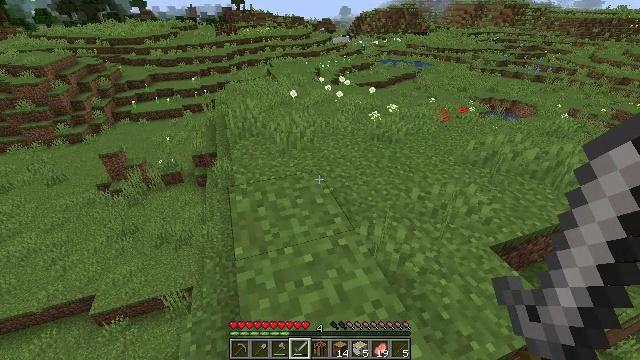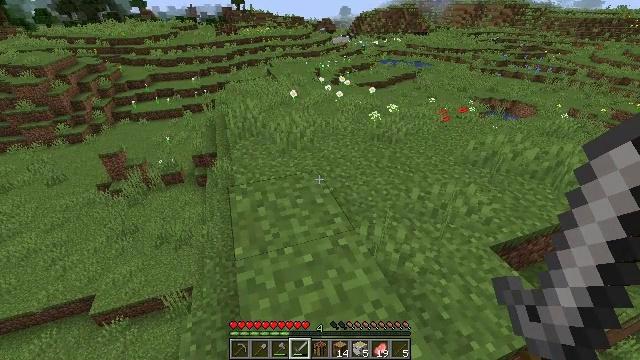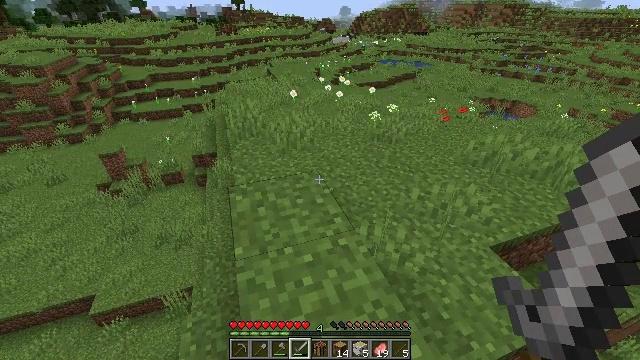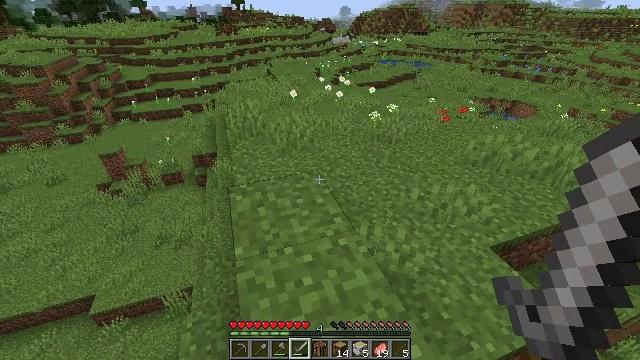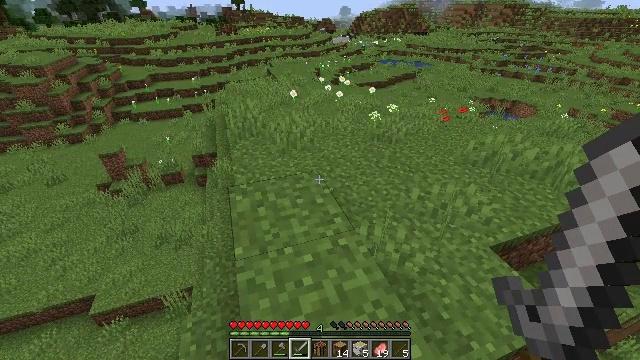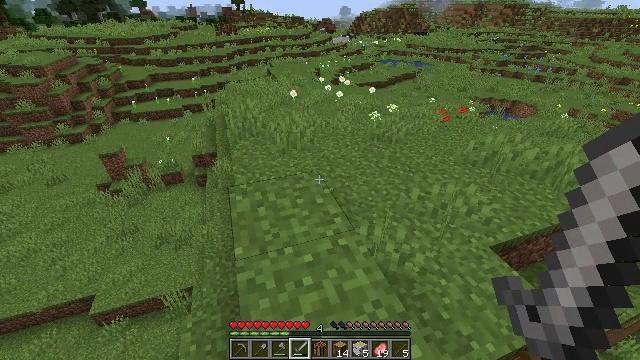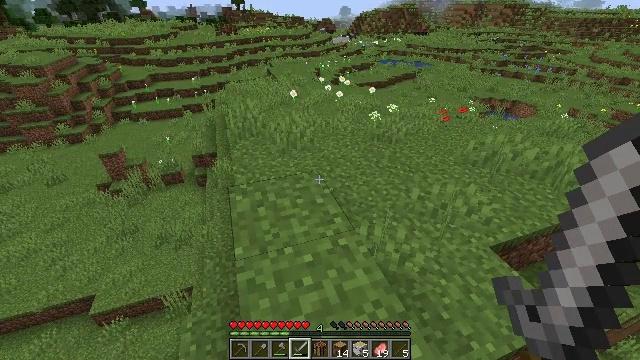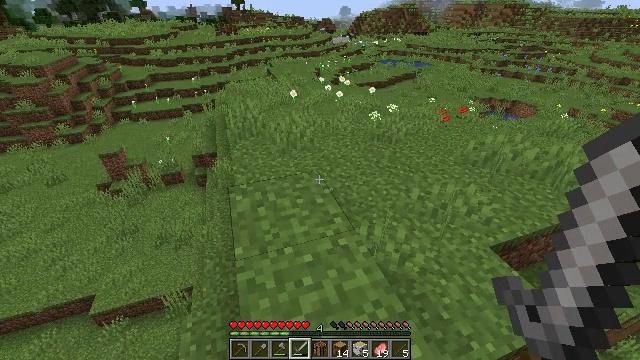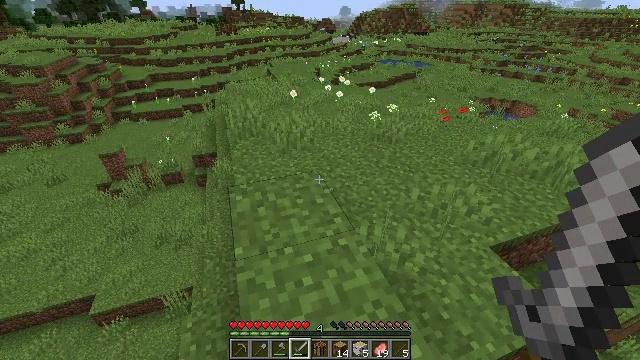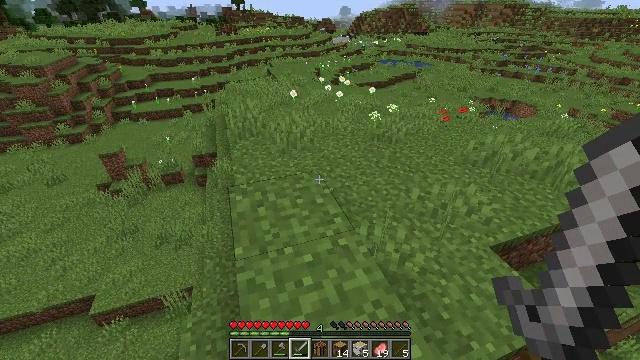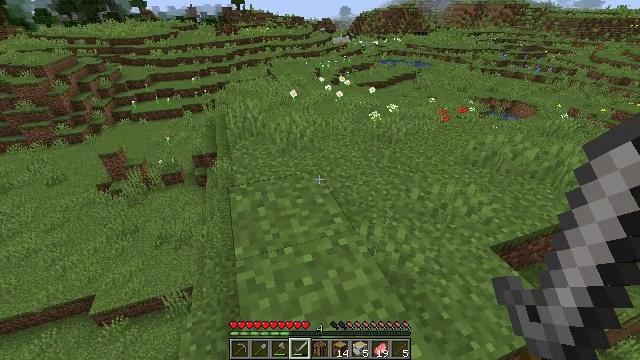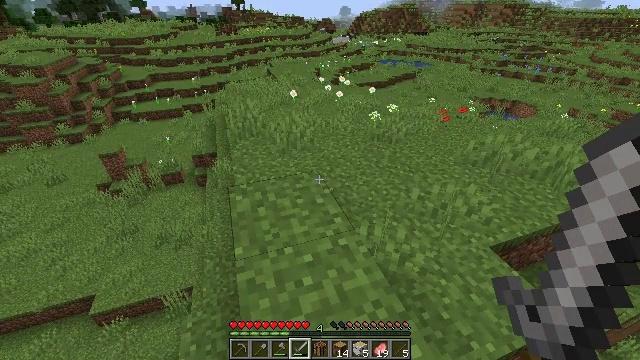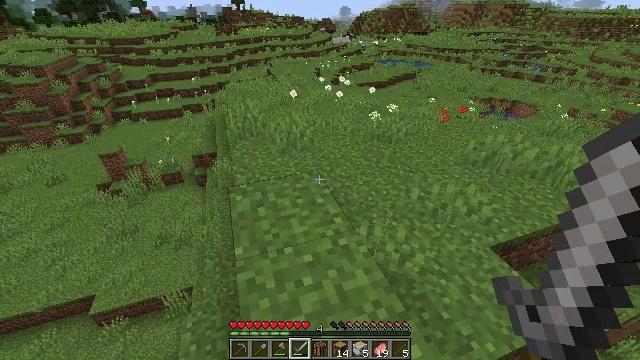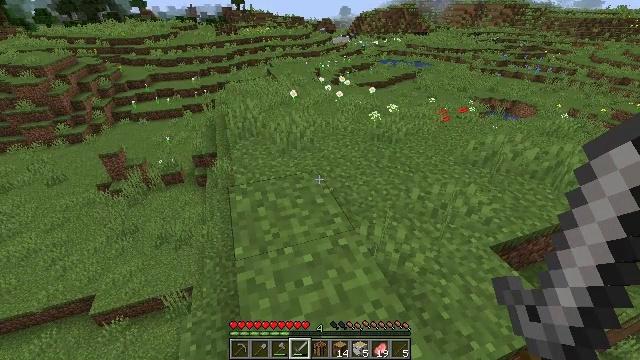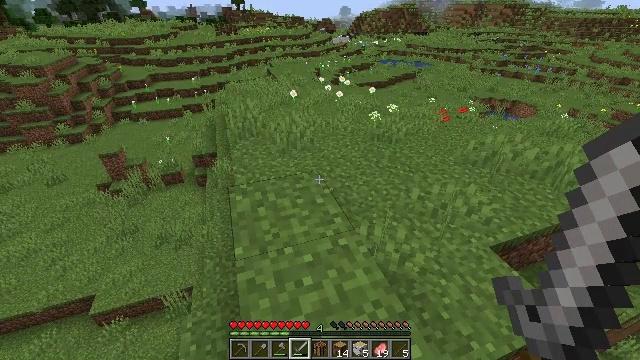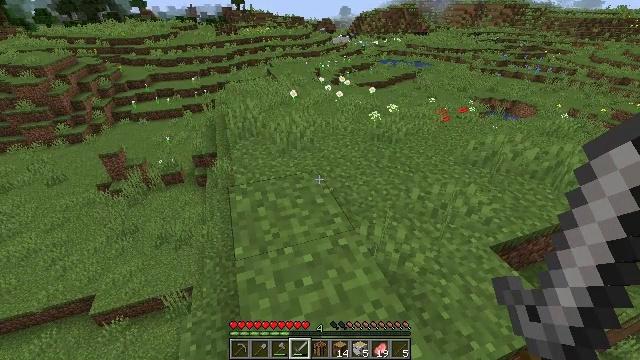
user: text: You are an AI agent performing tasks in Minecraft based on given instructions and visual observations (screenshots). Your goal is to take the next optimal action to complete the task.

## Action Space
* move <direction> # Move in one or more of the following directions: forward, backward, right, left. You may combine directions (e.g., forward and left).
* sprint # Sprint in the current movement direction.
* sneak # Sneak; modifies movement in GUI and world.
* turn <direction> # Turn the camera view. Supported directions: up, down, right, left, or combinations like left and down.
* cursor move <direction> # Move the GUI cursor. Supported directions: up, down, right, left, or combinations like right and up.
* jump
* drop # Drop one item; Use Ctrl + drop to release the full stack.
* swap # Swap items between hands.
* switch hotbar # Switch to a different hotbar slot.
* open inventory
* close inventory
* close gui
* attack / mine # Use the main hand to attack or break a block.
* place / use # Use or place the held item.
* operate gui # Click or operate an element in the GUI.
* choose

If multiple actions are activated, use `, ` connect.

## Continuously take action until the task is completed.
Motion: motion action
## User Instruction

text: Kill mobs.
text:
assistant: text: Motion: no_op
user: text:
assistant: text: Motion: no_op
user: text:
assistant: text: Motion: no_op
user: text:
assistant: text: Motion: no_op
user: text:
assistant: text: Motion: no_op
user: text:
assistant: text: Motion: no_op
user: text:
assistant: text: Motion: no_op
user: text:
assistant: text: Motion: no_op
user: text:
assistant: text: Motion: no_op
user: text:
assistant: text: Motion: no_op
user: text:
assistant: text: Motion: no_op
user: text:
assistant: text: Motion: no_op
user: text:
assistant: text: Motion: no_op
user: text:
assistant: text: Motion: no_op
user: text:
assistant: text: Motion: no_op
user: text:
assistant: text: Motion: no_op
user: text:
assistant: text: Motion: no_op
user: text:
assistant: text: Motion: no_op
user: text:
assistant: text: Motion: use / place
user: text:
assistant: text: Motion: use / place
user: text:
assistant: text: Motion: use / place
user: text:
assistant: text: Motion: no_op
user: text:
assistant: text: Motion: no_op
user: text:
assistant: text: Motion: no_op
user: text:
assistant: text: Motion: no_op
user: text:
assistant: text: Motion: no_op
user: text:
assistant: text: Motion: no_op
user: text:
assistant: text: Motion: no_op
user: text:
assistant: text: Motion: no_op
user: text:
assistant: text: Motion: no_op